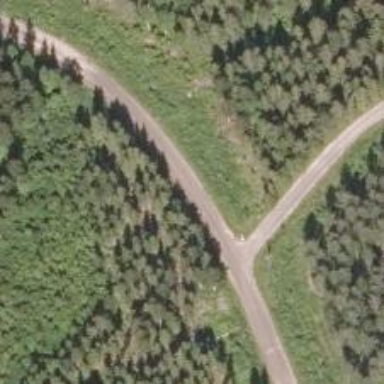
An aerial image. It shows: Tertiary road.